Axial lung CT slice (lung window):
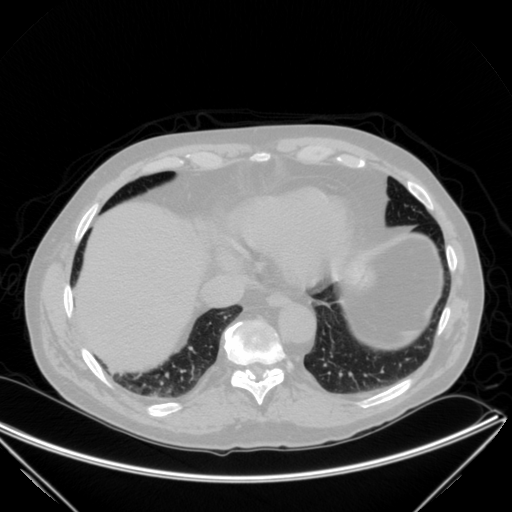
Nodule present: no